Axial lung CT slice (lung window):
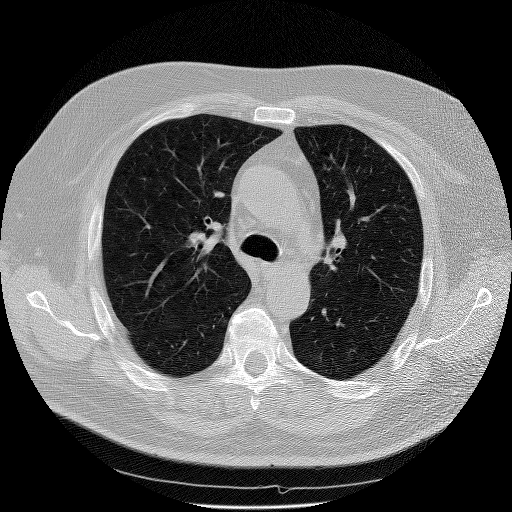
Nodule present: no